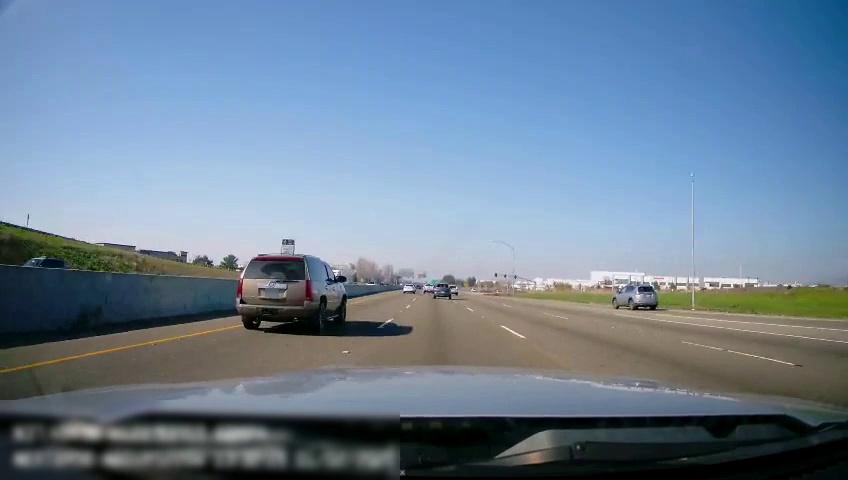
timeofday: Day
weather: Sunny
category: Vehicles | Car
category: Drivable Space
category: Vehicles | SUV
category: Vehicles | SUV
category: Vehicles | SUV
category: Vehicles | SUV
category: Vehicles | Car
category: Vehicles | SUV
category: Lanes | Alternate Lane
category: Lanes | Alternate Lane
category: Lanes | Current Lane
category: Lanes | Current Lane
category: Lanes | Alternate Lane
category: Lanes | Alternate Lane
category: Traffic | Signs